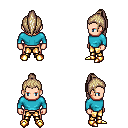
a pixel art fantasy rpg character, male body template, human, light skin, teal long-sleeve shirt, gold greaves, white blonde long topknot hairstyle, gold boots, four views (front, back, left, right), 2x2 character sprite sheet, small pixel art, hard edges, no anti-aliasing